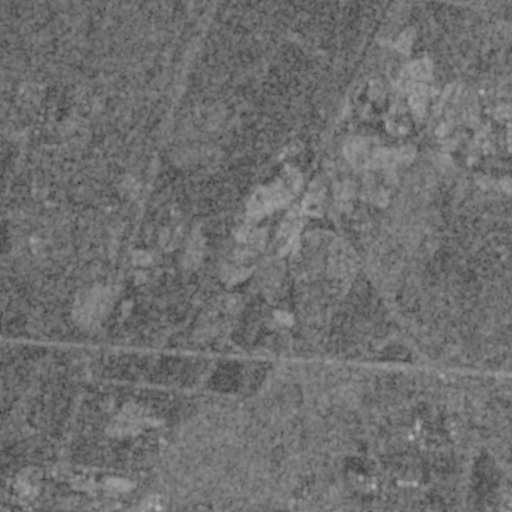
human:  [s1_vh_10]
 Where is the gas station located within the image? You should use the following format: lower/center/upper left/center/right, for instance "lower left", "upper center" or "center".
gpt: The gas station is located in the lower right of the image.
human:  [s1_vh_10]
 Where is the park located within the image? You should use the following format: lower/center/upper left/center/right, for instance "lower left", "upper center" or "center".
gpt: The park is located in the upper center of the image.
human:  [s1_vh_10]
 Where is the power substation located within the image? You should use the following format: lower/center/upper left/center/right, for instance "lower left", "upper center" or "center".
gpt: The power substation is located in the lower right of the image.
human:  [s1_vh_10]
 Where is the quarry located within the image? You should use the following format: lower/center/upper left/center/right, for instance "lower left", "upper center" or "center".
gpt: There is no quarry in the image.

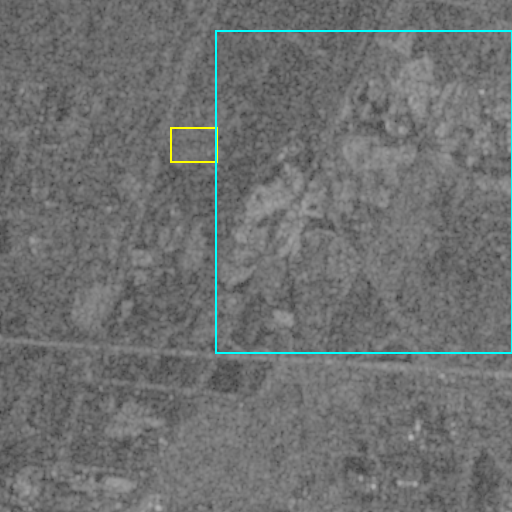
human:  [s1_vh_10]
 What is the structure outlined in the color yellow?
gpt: The structure outlined in yellow is a park.
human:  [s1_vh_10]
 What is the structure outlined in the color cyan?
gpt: The structure outlined in cyan is a quarry.
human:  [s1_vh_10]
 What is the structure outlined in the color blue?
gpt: There is no blue outline.